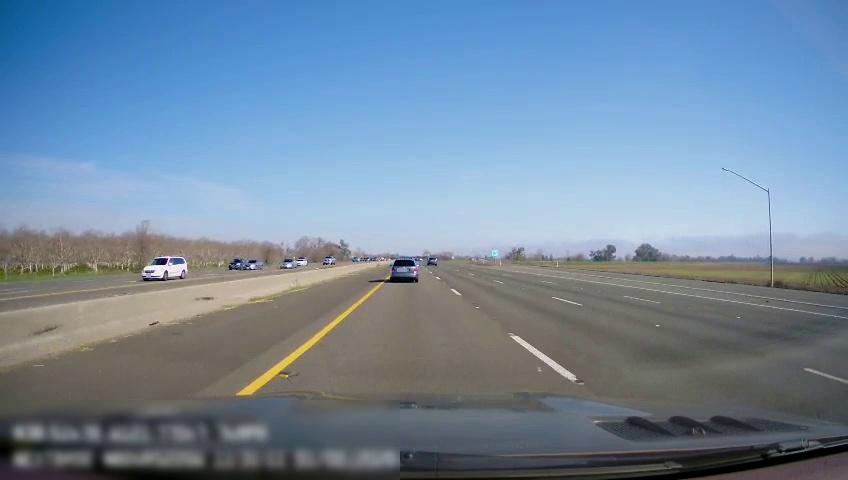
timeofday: Day
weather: Sunny
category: Drivable Space
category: Drivable Space
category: Vehicles | SUV
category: Vehicles | SUV
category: Vehicles | SUV
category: Vehicles | SUV
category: Vehicles | Car
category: Vehicles | Car
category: Vehicles | Truck
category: Vehicles | SUV
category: Lanes | Current Lane
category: Lanes | Current Lane
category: Lanes | Alternate Lane
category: Lanes | Alternate Lane
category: Lanes | Alternate Lane
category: Lanes | Alternate Lane
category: Lanes | Opposite Lane
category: Lanes | Opposite Lane